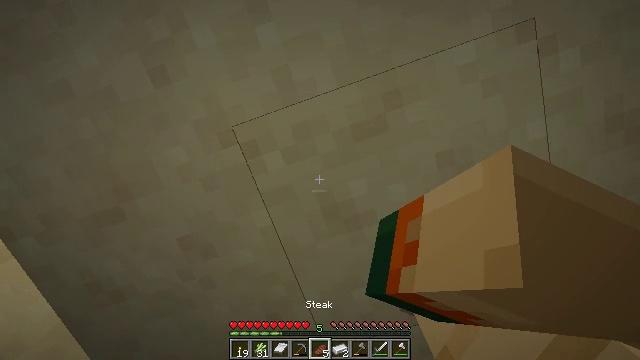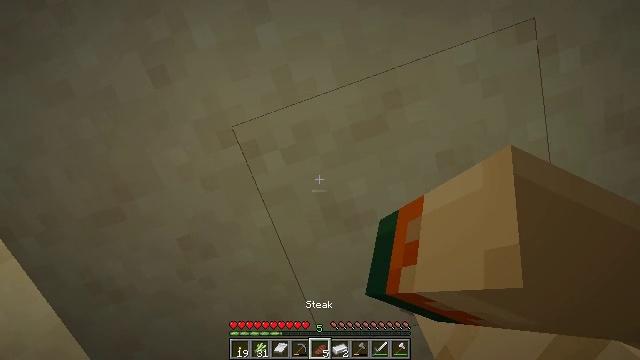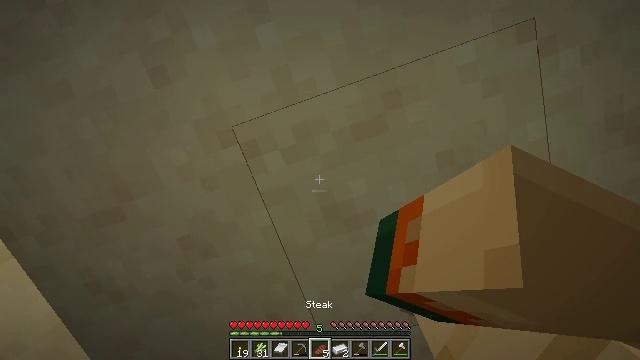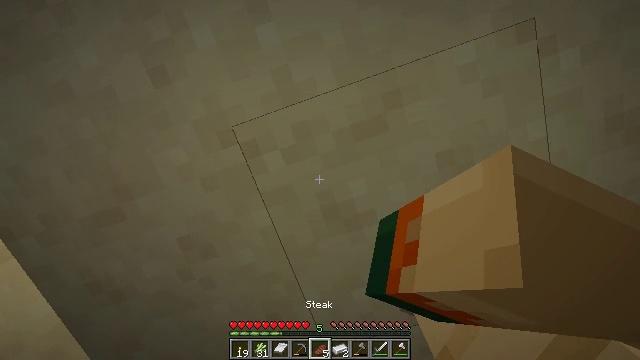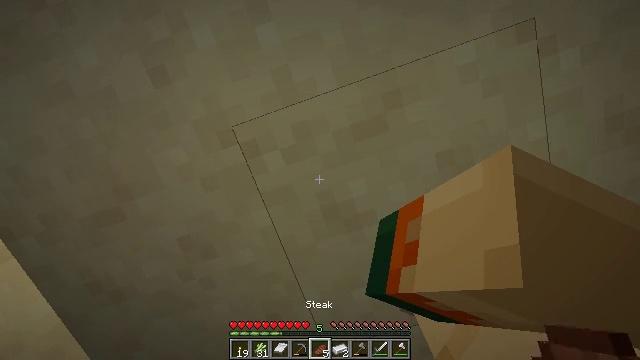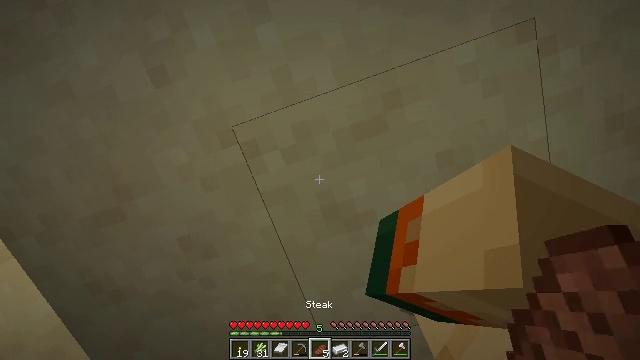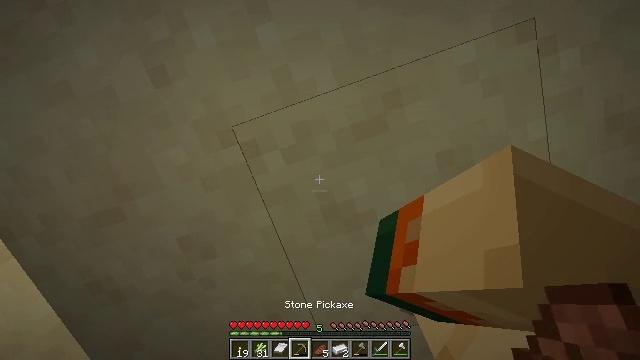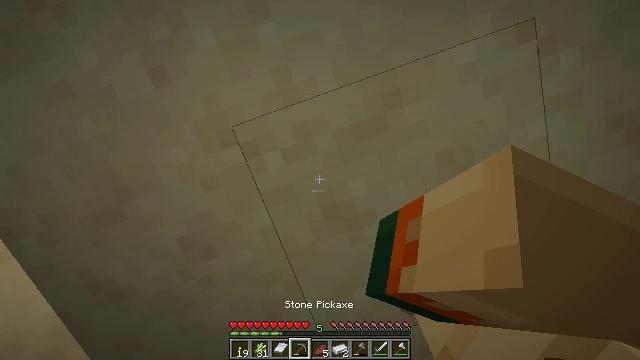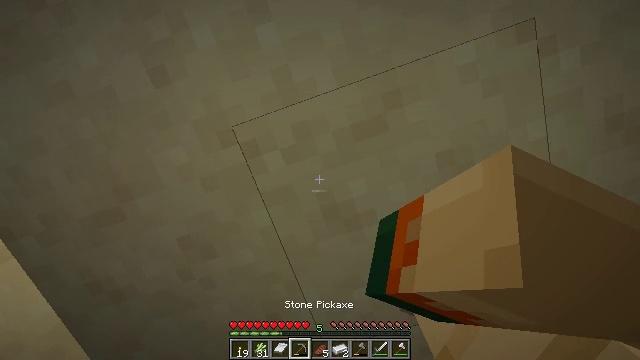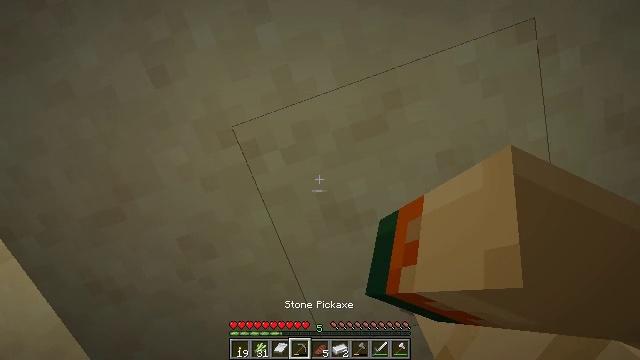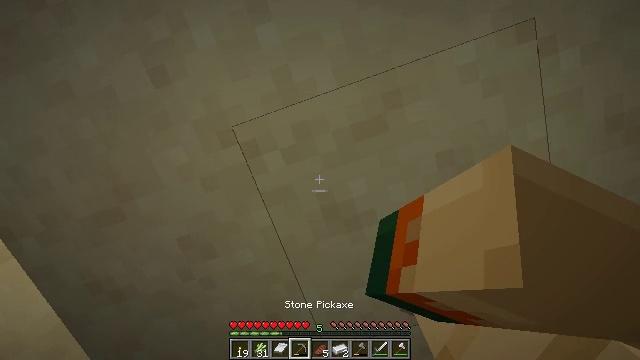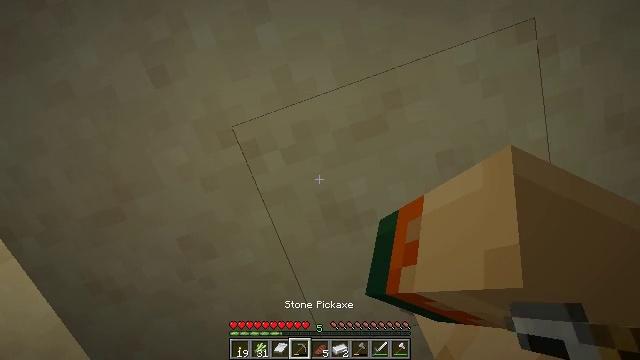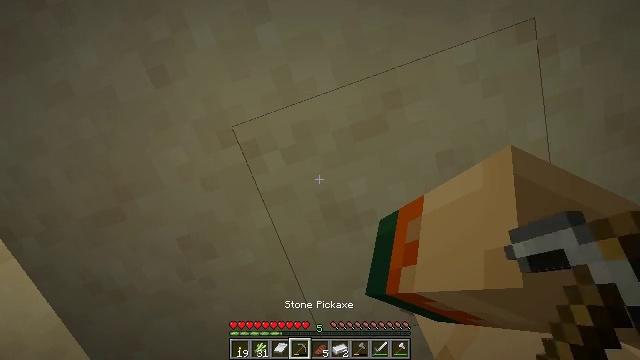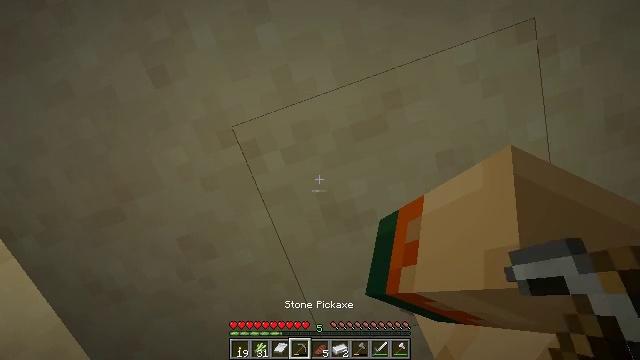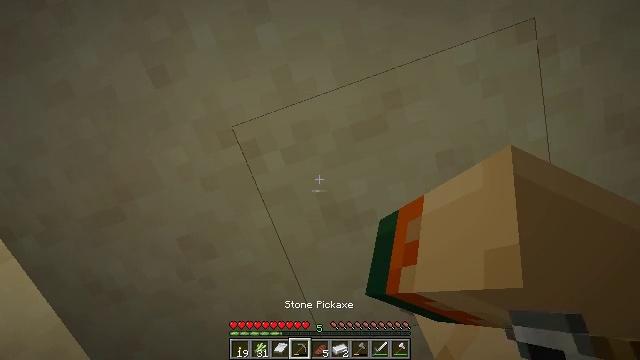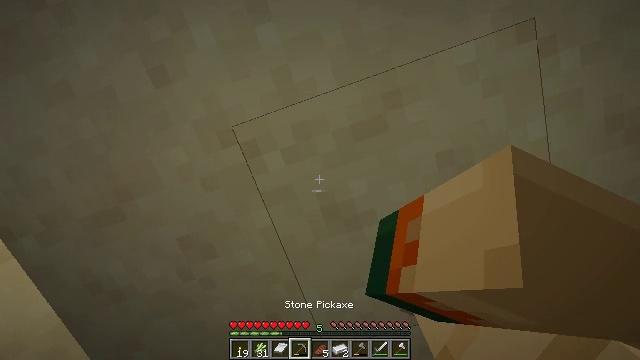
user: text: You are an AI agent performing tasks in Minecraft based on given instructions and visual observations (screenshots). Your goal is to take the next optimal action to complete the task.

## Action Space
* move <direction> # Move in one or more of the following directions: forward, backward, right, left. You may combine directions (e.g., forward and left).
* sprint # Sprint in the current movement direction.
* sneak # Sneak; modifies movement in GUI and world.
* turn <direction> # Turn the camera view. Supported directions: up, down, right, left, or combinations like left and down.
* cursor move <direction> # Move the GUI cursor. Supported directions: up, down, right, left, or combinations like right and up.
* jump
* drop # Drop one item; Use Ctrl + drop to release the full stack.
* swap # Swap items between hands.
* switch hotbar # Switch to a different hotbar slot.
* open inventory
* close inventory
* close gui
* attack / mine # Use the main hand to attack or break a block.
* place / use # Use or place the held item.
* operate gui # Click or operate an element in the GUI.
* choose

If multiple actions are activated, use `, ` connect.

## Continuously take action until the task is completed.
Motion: motion action
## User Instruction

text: Gather the smooth sandstone slab.
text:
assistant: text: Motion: no_op
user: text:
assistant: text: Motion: no_op
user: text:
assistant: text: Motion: no_op
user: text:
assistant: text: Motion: no_op
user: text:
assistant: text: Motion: no_op
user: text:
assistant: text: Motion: no_op
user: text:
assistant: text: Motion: no_op
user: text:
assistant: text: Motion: no_op
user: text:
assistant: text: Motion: no_op
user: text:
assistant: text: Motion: no_op
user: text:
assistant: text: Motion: no_op
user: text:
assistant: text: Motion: no_op
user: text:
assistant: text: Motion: no_op
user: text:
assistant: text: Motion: no_op
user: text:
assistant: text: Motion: no_op
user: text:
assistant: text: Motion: no_op
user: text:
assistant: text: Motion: attack / mine
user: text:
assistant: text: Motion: attack / mine
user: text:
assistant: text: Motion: attack / mine
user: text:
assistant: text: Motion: attack / mine
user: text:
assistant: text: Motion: attack / mine
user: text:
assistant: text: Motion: attack / mine
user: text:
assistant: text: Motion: attack / mine
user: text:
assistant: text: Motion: attack / mine
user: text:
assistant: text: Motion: attack / mine
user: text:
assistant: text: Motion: attack / mine
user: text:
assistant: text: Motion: attack / mine
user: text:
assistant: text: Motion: attack / mine
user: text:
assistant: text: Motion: attack / mine
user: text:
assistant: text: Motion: attack / mine